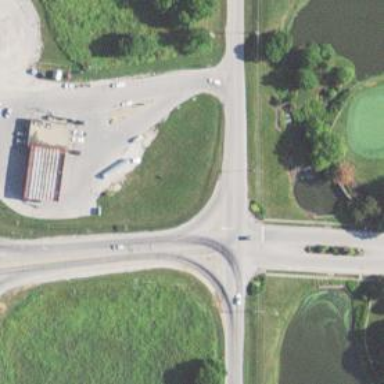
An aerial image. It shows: Tertiary link road with asphalt surface.